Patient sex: F
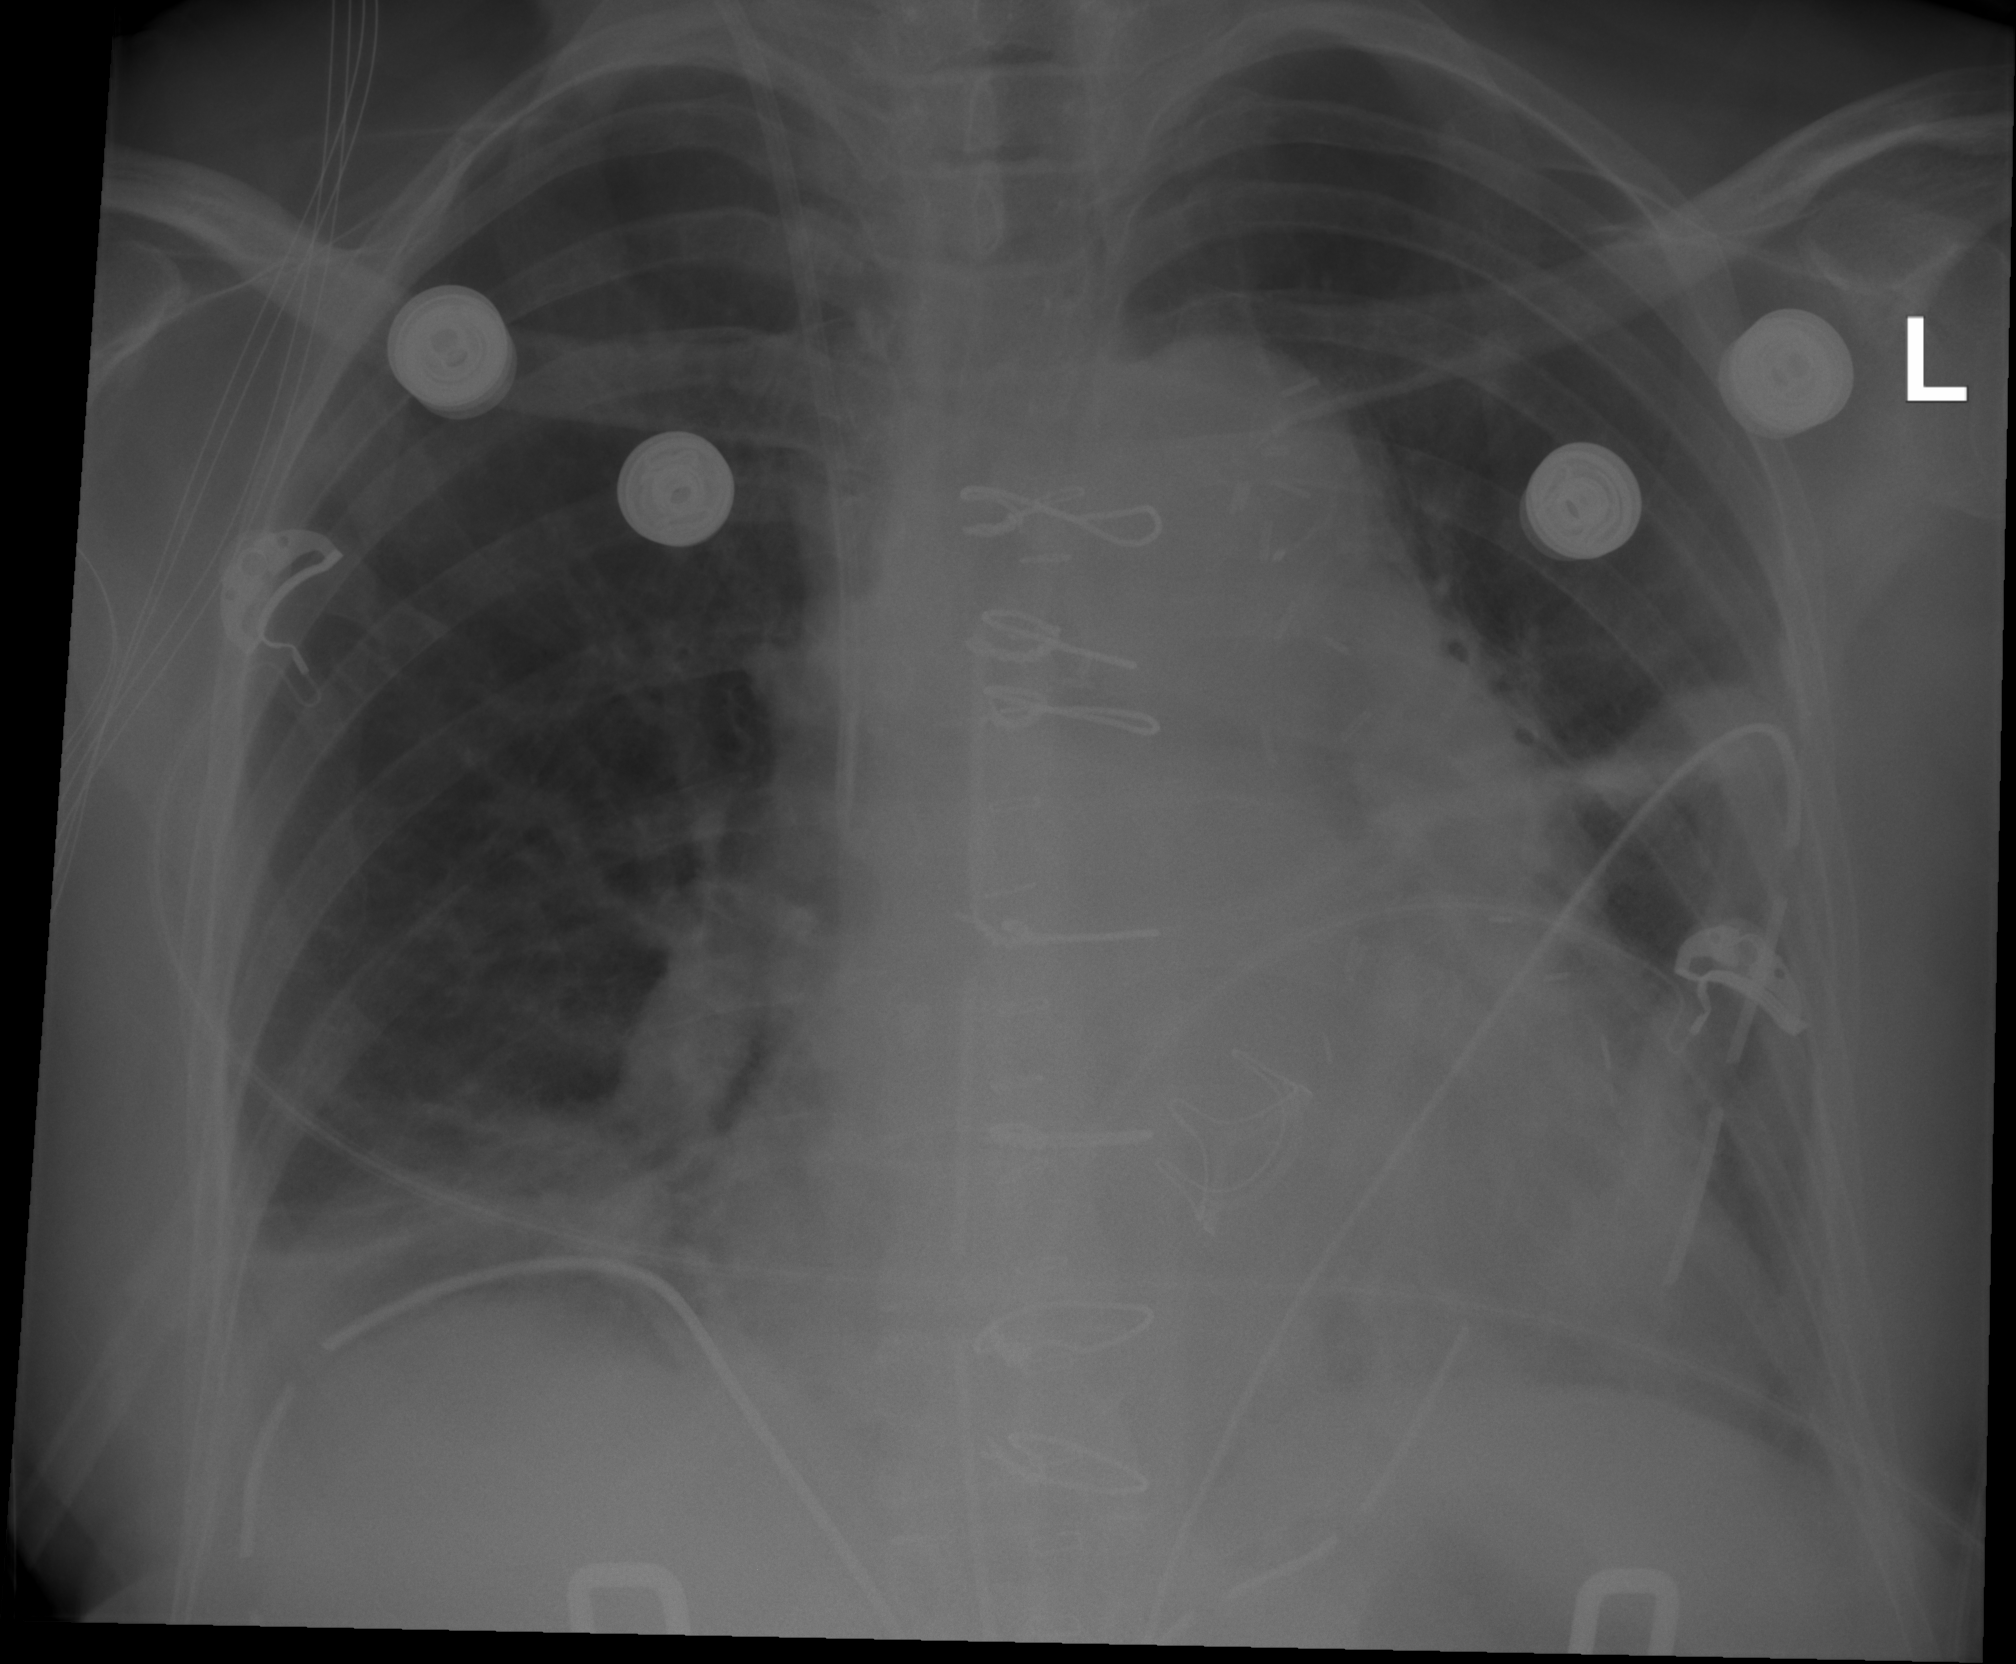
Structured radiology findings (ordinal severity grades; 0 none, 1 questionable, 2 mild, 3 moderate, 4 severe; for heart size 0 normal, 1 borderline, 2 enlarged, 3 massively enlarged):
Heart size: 2
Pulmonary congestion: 1
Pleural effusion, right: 2
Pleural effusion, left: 2
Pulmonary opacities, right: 1
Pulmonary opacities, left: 2
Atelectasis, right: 2
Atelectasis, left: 2